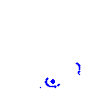
Particle: kaon